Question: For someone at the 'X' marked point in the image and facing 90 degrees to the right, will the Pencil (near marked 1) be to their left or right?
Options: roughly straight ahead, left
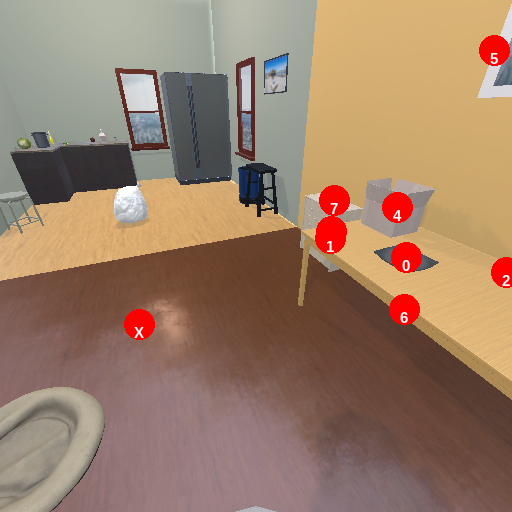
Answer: roughly straight ahead